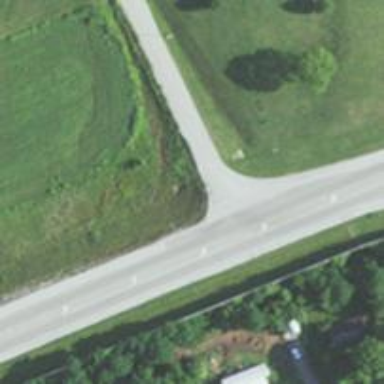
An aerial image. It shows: Trunk highway.